Question: I'm trying to OpenCL render into OpenGL 256x256 texture.
All compile right, but render only black screen:

If turn off texturing, it normally render white rectangle.
'''
// Setting up OpenCL
const char *source =
"__kernel void Main(__write_only image2d_t image)
"
"{
"
" int x = get_global_id(0);
"
" int y = get_global_id(1);
"
" write_imagef(image, (int2)(x, y), (float4)(x / 256.0f, y / 256.0f, 1.0f, 1.0f));
"
"}
";
cl_platform_id platform;
clGetPlatformIDs(1, &platform, NULL);
cl_device_id cdDeviceID;
clGetDeviceIDs(platform, CL_DEVICE_TYPE_GPU, 1, &cdDeviceID, NULL);
cl_context_properties props[] = {
CL_CONTEXT_PLATFORM,
(cl_context_properties)platform,
CL_GL_CONTEXT_KHR,
(cl_context_properties)wglGetCurrentContext,
CL_WGL_HDC_KHR,
(cl_context_properties)wglGetCurrentDC,
};
*context = clCreateContextFromType(props, CL_DEVICE_TYPE_GPU ,NULL, NULL, NULL);
*queue = clCreateCommandQueue(*context, cdDeviceID, 0, NULL);
*program = clCreateProgramWithSource(*context, 1, &source, NULL, NULL);
clBuildProgram(*program, 1, &cdDeviceID, NULL, NULL, NULL);
*kernel = clCreateKernel(*program, "Main", NULL);
...
// Setting up texture
glEnable(GL_TEXTURE_2D);
GLuint texture;
glGenTextures(1, &texture);
glBindTexture(GL_TEXTURE_2D, texture);
glTexParameteri(GL_TEXTURE_2D, GL_TEXTURE_MAG_FILTER, GL_LINEAR);
glTexParameteri(GL_TEXTURE_2D, GL_TEXTURE_MIN_FILTER, GL_LINEAR);
glTexImage2D(GL_TEXTURE_2D, 0, GL_RGBA8, 256, 256, 0, GL_RGBA, GL_UNSIGNED_BYTE, NULL);
cl_mem cl_screen;
cl_screen = clCreateFromGLTexture2D(context, CL_MEM_WRITE_ONLY, GL_TEXTURE_2D, 0, texture, 0);
...
// Rendering
clEnqueueAcquireGLObjects(queue, 1, &cl_screen, 0, NULL, NULL);
clSetKernelArg(kernel, 0, sizeof(cl_screen), cl_screen);
size_t work_size[] = { 256, 256 };
clEnqueueNDRangeKernel(queue, kernel, 2, 0, work_size, 0, 0, NULL, NULL);
clEnqueueReleaseGLObjects(queue, 1, &cl_screen, 0, NULL, NULL);
clFinish(queue);
glClearColor(0.0f, 0.0f, 0.0f, 0.0f);
glClear(GL_COLOR_BUFFER_BIT);
glBindTexture(GL_TEXTURE_2D, texture);
glBegin(GL_QUADS);
glTexCoord2i(0, 1);
glVertex3f(-1.0f, 1.0f, 0.0f);
glTexCoord2i(1, 1);
glVertex3f( 1.0f, 1.0f, 0.0f);
glTexCoord2i(1, 0);
glVertex3f( 1.0f,-1.0f, 0.0f);
glTexCoord2i(0, 0);
glVertex3f(-1.0f,-1.0f, 0.0f);
glEnd();
glFinish();
SwapBuffers(hDC);
...
'''
Full code:
'''
#include <windows.h>
#include <gl/gl.h>
#include <CL/cl.h>
#include <CL/cl_gl.h>
LRESULT CALLBACK WndProc(HWND hWnd, UINT message, WPARAM wParam, LPARAM lParam);
void EnableOpenGL(HWND hWnd, HDC * hDC, HGLRC * hRC);
void DisableOpenGL(HWND hWnd, HDC hDC, HGLRC hRC);
void EnableOpenCL(cl_kernel * kernel, cl_program * program, cl_context * context, cl_command_queue * queue);
void DisableOpenCL(cl_kernel * kernel, cl_program * program, cl_context * context, cl_command_queue * queue);
int WINAPI WinMain(HINSTANCE hInstance, HINSTANCE hPrevInstance, LPSTR lpCmdLine, int iCmdShow)
{
WNDCLASS wc;
HWND hWnd;
HDC hDC;
HGLRC hRC;
MSG msg;
BOOL quit = FALSE;
wc.style = CS_OWNDC;
wc.lpfnWndProc = WndProc;
wc.cbClsExtra = 0;
wc.cbWndExtra = 0;
wc.hInstance = hInstance;
wc.hIcon = LoadIcon( NULL, IDI_APPLICATION );
wc.hCursor = LoadCursor( NULL, IDC_ARROW );
wc.hbrBackground = (HBRUSH)GetStockObject( BLACK_BRUSH );
wc.lpszMenuName = NULL;
wc.lpszClassName = "GLCLInterop";
RegisterClass(&wc);
hWnd = CreateWindow("GLCLInterop", "GLCLInterop", WS_CAPTION | WS_POPUPWINDOW | WS_VISIBLE, 0, 0, 640, 480, NULL, NULL, hInstance, NULL);
cl_kernel kernel;
cl_program program;
cl_context context;
cl_command_queue queue;
EnableOpenGL(hWnd, &hDC, &hRC);
EnableOpenCL(&kernel, &program, &context, &queue);
glEnable(GL_TEXTURE_2D);
GLuint texture;
glGenTextures(1, &texture);
glBindTexture(GL_TEXTURE_2D, texture);
glTexParameteri(GL_TEXTURE_2D, GL_TEXTURE_MAG_FILTER, GL_LINEAR);
glTexParameteri(GL_TEXTURE_2D, GL_TEXTURE_MIN_FILTER, GL_LINEAR);
glTexImage2D(GL_TEXTURE_2D, 0, GL_RGBA8, 256, 256, 0, GL_RGBA, GL_UNSIGNED_BYTE, NULL);
cl_mem cl_screen;
cl_screen = clCreateFromGLTexture2D(context, CL_MEM_WRITE_ONLY, GL_TEXTURE_2D, 0, texture, 0);
while (!quit)
{
if (PeekMessage(&msg, NULL, 0, 0, PM_REMOVE))
{
if (msg.message == WM_QUIT)
quit = TRUE;
else
{
TranslateMessage(&msg);
DispatchMessage(&msg);
}
}
else
{
clEnqueueAcquireGLObjects(queue, 1, &cl_screen, 0, NULL, NULL);
clSetKernelArg(kernel, 0, sizeof(cl_screen), cl_screen);
size_t work_size[] = { 256, 256 };
clEnqueueNDRangeKernel(queue, kernel, 2, 0, work_size, 0, 0, NULL, NULL);
clEnqueueReleaseGLObjects(queue, 1, &cl_screen, 0, NULL, NULL);
clFinish(queue);
glClearColor(0.0f, 0.0f, 0.0f, 0.0f);
glClear(GL_COLOR_BUFFER_BIT);
glBindTexture(GL_TEXTURE_2D, texture);
glBegin(GL_QUADS);
glTexCoord2i(0, 1);
glVertex3f(-1.0f, 1.0f, 0.0f);
glTexCoord2i(1, 1);
glVertex3f( 1.0f, 1.0f, 0.0f);
glTexCoord2i(1, 0);
glVertex3f( 1.0f,-1.0f, 0.0f);
glTexCoord2i(0, 0);
glVertex3f(-1.0f,-1.0f, 0.0f);
glEnd();
glFinish();
SwapBuffers(hDC);
}
}
DisableOpenGL(hWnd, hDC, hRC);
DisableOpenCL(&kernel, &program, &context, &queue);
DestroyWindow(hWnd);
return msg.wParam;
}
LRESULT CALLBACK WndProc(HWND hWnd, UINT message, WPARAM wParam, LPARAM lParam)
{
switch (message)
{
case WM_CREATE:
return 0;
case WM_CLOSE:
PostQuitMessage(0);
return 0;
case WM_DESTROY:
return 0;
case WM_KEYDOWN:
switch (wParam)
{
case VK_ESCAPE:
PostQuitMessage(0);
return 0;
}
return 0;
default:
return DefWindowProc(hWnd, message, wParam, lParam);
}
}
void EnableOpenGL(HWND hWnd, HDC * hDC, HGLRC * hRC)
{
PIXELFORMATDESCRIPTOR pfd;
int format;
*hDC = GetDC(hWnd);
ZeroMemory(&pfd, sizeof(pfd));
pfd.nSize = sizeof(pfd);
pfd.nVersion = 1;
pfd.dwFlags = PFD_DRAW_TO_WINDOW | PFD_SUPPORT_OPENGL | PFD_DOUBLEBUFFER;
pfd.iPixelType = PFD_TYPE_RGBA;
pfd.cColorBits = 24;
pfd.cDepthBits = 16;
pfd.iLayerType = PFD_MAIN_PLANE;
format = ChoosePixelFormat(*hDC, &pfd);
SetPixelFormat(*hDC, format, &pfd);
*hRC = wglCreateContext(*hDC);
wglMakeCurrent(*hDC, *hRC);
}
void DisableOpenGL(HWND hWnd, HDC hDC, HGLRC hRC)
{
wglMakeCurrent(NULL, NULL);
wglDeleteContext(hRC);
ReleaseDC(hWnd, hDC);
}
void EnableOpenCL(cl_kernel * kernel, cl_program * program, cl_context * context, cl_command_queue * queue)
{
const char *source =
"__kernel void Main(__write_only image2d_t image)
"
"{
"
" int x = get_global_id(0);
"
" int y = get_global_id(1);
"
" write_imagef(image, (int2)(x, y), (float4)(x / 256.0f, y / 256.0f, 1.0f, 1.0f));
"
"}
";
cl_platform_id platform;
clGetPlatformIDs(1, &platform, NULL);
cl_device_id cdDeviceID;
clGetDeviceIDs(platform, CL_DEVICE_TYPE_GPU, 1, &cdDeviceID, NULL);
cl_context_properties props[] = {
CL_CONTEXT_PLATFORM,
(cl_context_properties)platform,
CL_GL_CONTEXT_KHR,
(cl_context_properties)wglGetCurrentContext,
CL_WGL_HDC_KHR,
(cl_context_properties)wglGetCurrentDC,
};
*context = clCreateContextFromType(props, CL_DEVICE_TYPE_GPU ,NULL, NULL, NULL);
*queue = clCreateCommandQueue(*context, cdDeviceID, 0, NULL);
*program = clCreateProgramWithSource(*context, 1, &source, NULL, NULL);
clBuildProgram(*program, 1, &cdDeviceID, NULL, NULL, NULL);
*kernel = clCreateKernel(*program, "Main", NULL);
}
void DisableOpenCL(cl_kernel * kernel, cl_program * program, cl_context * context, cl_command_queue * queue)
{
clReleaseKernel(*kernel);
clReleaseProgram(*program);
clReleaseContext(*context);
clReleaseCommandQueue(*queue);
}
'''
What's wrong with it?
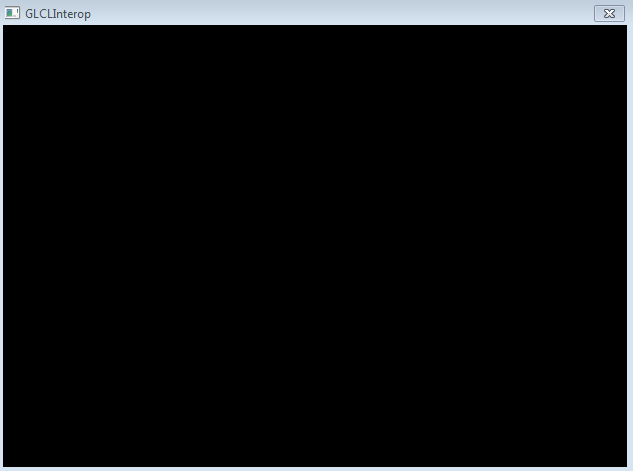
Answer: Your image is GL_UNSIGNED_BYTE, but you're using write_imagef. Either switch to GL_FLOAT or write_imageui.